Interaction volume radius: 5 \u00c5
Interaction volume height: 20 \u00c5
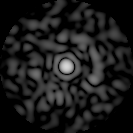
Disorder parameter: 0.8234